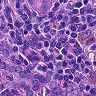
Metastatic tissue present: no